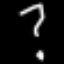
Label: squiggle